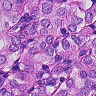
Metastatic tissue present: yes